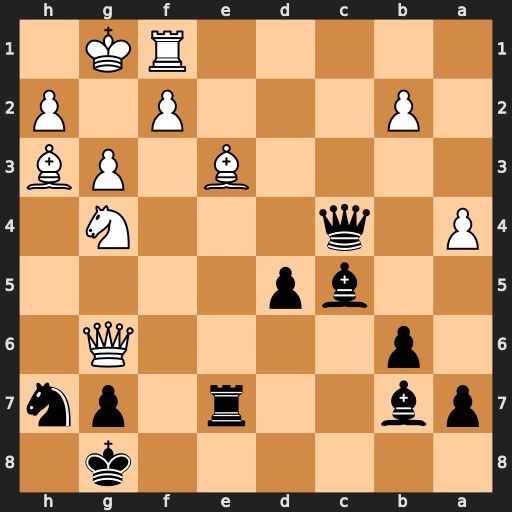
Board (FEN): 6k1/pb2r1pn/1p4Q1/2bp4/P1q3N1/4B1PB/1P3P1P/5RK1
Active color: b
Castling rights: -
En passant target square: -
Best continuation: d4 Bd2 Qd5 f3 d3+